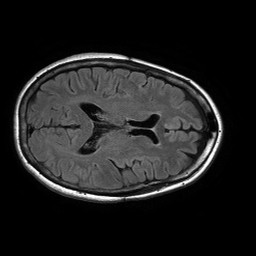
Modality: FLAIR
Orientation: axial
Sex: female
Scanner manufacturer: philips
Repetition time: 11 s
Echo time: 0.125 s